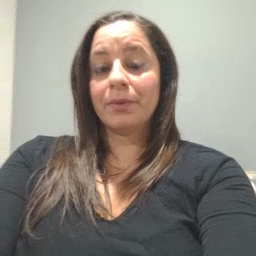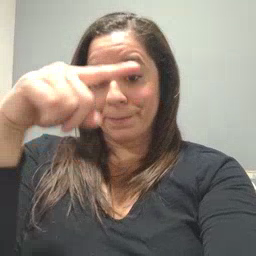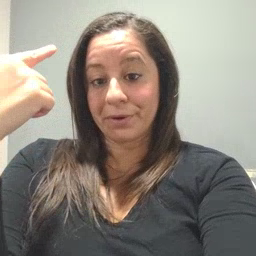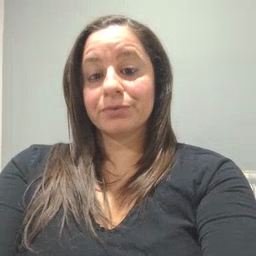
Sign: black